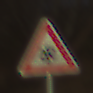
Verkehrszeichen: SchneeOderEisglaette
Umgebung: Outdoor, Nature
Tageszeit: SunriseSunset
Wetter: Clear
Licht: Natural
Jahreszeit: NotSpecified
Kontrast: HighContrast